Question: I've added the users resource under admin to allow admin to control/modify user accounts. But I'm getting an error about . User accounts are handled by devise. Currently I just want to create the index page to list each user. Here are the parts that are relevant:
'/app/controllers/admin/users_controller.rb'
'''
class Admin::UsersController < ApplicationController
def index
@users = User.all
end
end
'''
I've made sure to have my devise_for :users at the start of my routes.
'/conig/routes.rb'
'''
Rails.application.routes.draw do
devise_for :users
scope "/admin" do
resources :users
end
root :to => "visitors#index"
end
'''
I know the view isn't the problem. The page I'm trying to load displays this error.

Other than that everything else works fine. Do I need to have the UsersController handled differently? For instance do I need to inherit from a Devise controller?
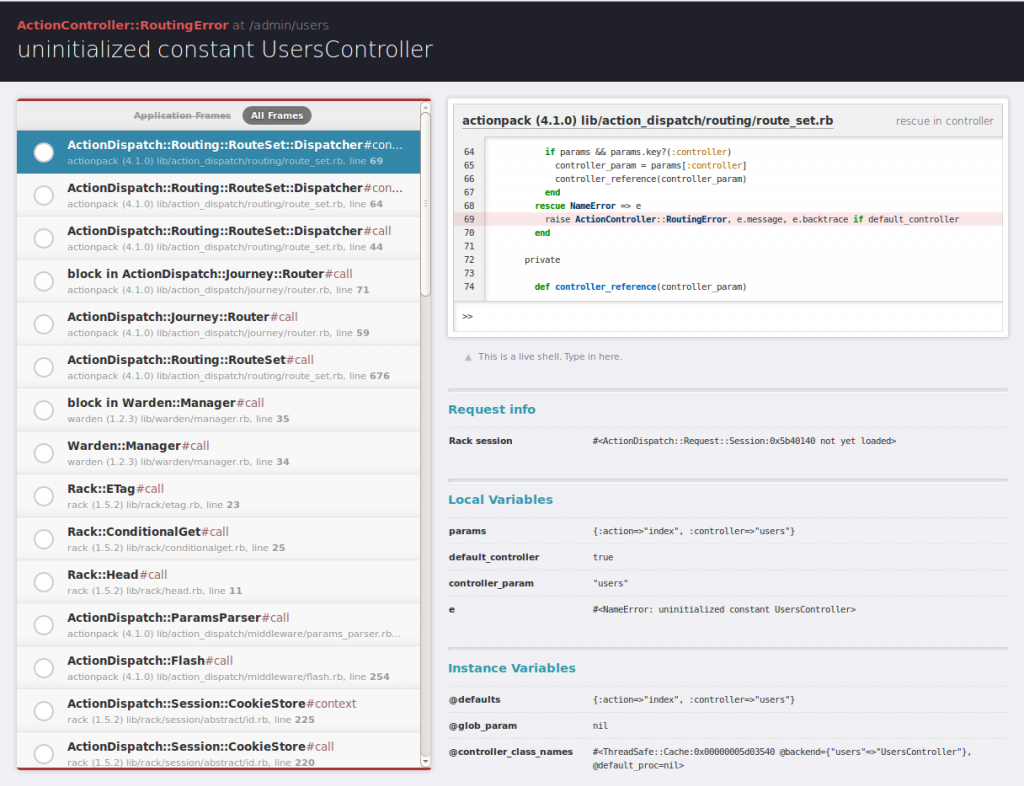
Answer: 'scope' assumes you're going to put your controllers in a namespace (so with scope it would just be 'UsersController' not 'Admin::UsersController', and no /admin directory). If you want to use an 'Admin' namespace/directory, you need to define your route like this:
'''
namespace :admin do
resources :users
end
'''
As an aside, you can see what your routes are pointing to with 'rake routes'. Try running it with 'scope' vs 'namespace' and you'll see how it changes things.